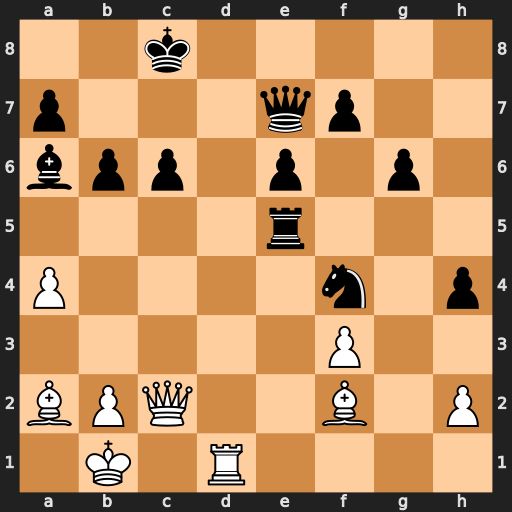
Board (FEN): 2k5/p3qp2/bpp1p1p1/4r3/P4n1p/5P2/BPQ2B1P/1K1R4
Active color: w
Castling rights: -
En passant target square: -
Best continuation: Qxc6+ Kb8 Rd7 Qxd7 Qxd7